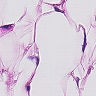
Metastatic tissue present: no